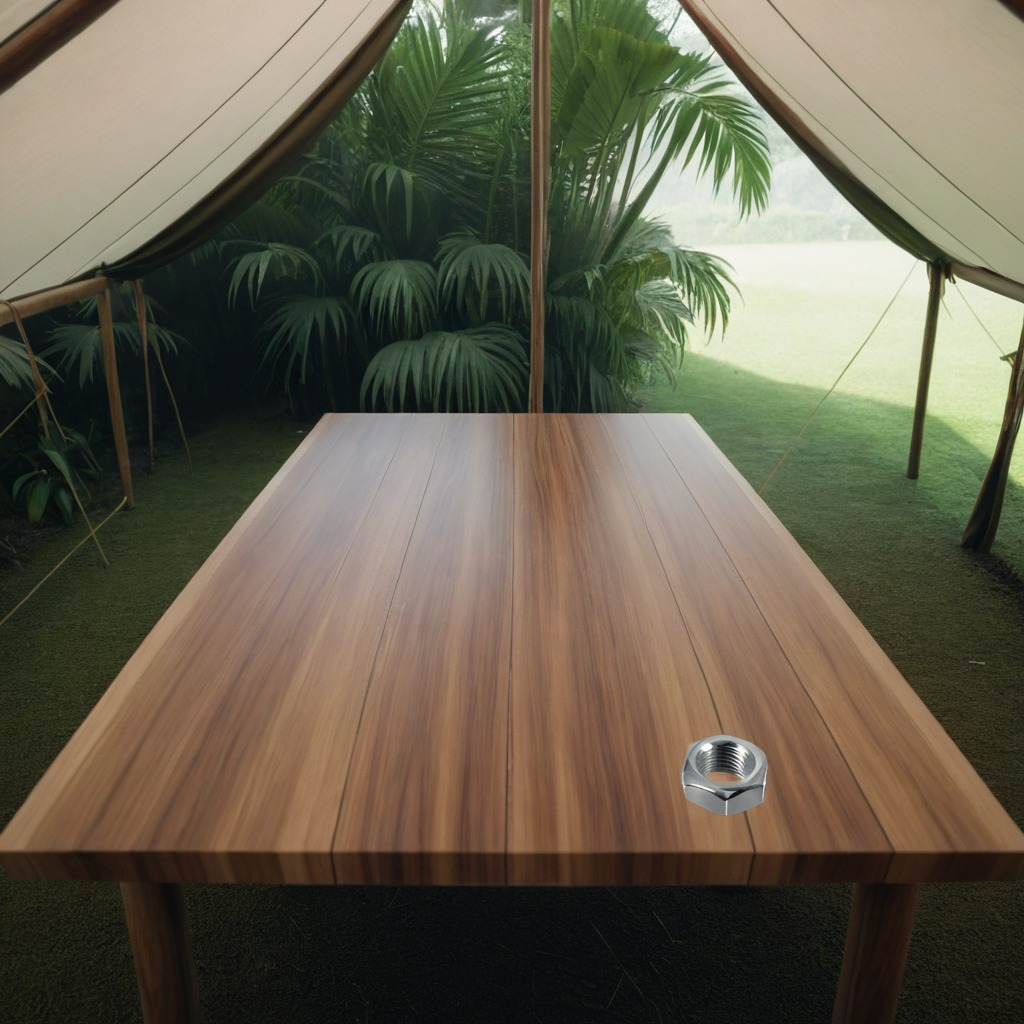
A metal nut is lying on a wooden table in a jungle field workshop tent.